A spectrogram of one vibration snapshot from a rotating-machine test bench is shown (time on one axis, frequency on the other). Diagnose the rotating machine from this image, choosing from: normal, misalignment, unbalance, looseness.
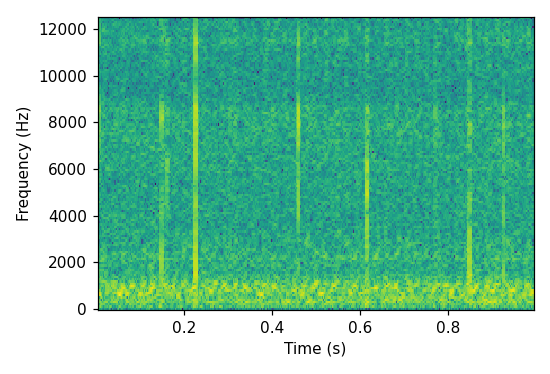
Answer: unbalance